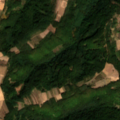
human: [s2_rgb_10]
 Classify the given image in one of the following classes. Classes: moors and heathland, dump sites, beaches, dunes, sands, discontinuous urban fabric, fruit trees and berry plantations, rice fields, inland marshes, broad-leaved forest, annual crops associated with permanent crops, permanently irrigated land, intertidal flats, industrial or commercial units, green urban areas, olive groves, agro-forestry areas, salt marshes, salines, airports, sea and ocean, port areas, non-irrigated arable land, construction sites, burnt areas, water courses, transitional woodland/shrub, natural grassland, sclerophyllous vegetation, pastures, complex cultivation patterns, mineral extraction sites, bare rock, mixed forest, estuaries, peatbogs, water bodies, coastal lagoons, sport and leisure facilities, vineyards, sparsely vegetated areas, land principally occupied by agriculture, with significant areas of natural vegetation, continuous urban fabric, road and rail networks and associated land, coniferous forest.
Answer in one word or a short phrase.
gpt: non-irrigated arable land, land principally occupied by agriculture, with significant areas of natural vegetation, broad-leaved forest